Question: When I press the 'Next', the focus on the User EditText must be move to the Password. Then, from Password, it must move to the right and so on. Can you help me on how to code it?

'''
<LinearLayout
android:id="@+id/LinearLayout01"
android:layout_width="wrap_content"
android:layout_height="wrap_content"
android:orientation="horizontal" >
<TextView
android:id="@+id/username"
android:layout_width="wrap_content"
android:layout_height="wrap_content"
android:text="User Name*" />
<EditText
android:id="@+id/txt_User"
android:layout_width="290dp"
android:layout_height="33dp"
android:singleLine="true" />
</LinearLayout>
<LinearLayout
android:id="@+id/LinearLayout02"
android:layout_width="wrap_content"
android:layout_height="wrap_content"
android:orientation="horizontal" >
<TextView
android:id="@+id/password"
android:layout_width="wrap_content"
android:layout_height="wrap_content"
android:text="Password*" />
<EditText
android:id="@+id/txt_Password"
android:layout_width="290dp"
android:layout_height="33dp"
android:singleLine="true"
android:password="true" />
<TextView
android:id="@+id/confirm"
android:layout_width="wrap_content"
android:layout_height="wrap_content"
android:text="Password*" />
<EditText
android:id="@+id/txt_Confirm"
android:layout_width="290dp"
android:layout_height="33dp"
android:singleLine="true"
android:password="true" />
</LinearLayout>
'''
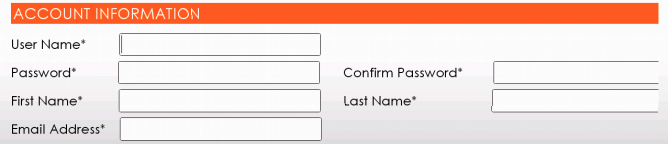
Answer: ## Focus Handling
Focus movement is based on an algorithm which finds the nearest
neighbor in a given direction. In rare cases, the default algorithm may not match the intended behavior of the developer.
Change default behaviour of directional navigation by using following XML attributes:
'''
android:nextFocusDown="@+id/.."
android:nextFocusLeft="@+id/.."
android:nextFocusRight="@+id/.."
android:nextFocusUp="@+id/.."
'''
Besides directional navigation you can use tab navigation. For this you need to use
'''
android:nextFocusForward="@+id/.."
'''
To get a particular view to take focus, call
'''
view.requestFocus()
'''
To listen to certain changing focus events use a <URL>
---
## Keyboard button
You can use <URL> for handling that extra button on your keyboard.
> Additional features you can enable in an IME associated with an editor
to improve the integration with your application. The constants here
correspond to those defined by imeOptions.
The constants of imeOptions includes a variety of actions and flags, see the link above for their values.
<URL> :
> the action key performs a "next" operation, taking the user to the
next field that will accept text.
<URL> :
> the action key performs a "done" operation, typically meaning there is nothing more to input and the IME will be closed.
'''
<RelativeLayout xmlns:android="http://schemas.android.com/apk/res/android"
xmlns:tools="http://schemas.android.com/tools"
android:layout_width="match_parent"
android:layout_height="match_parent"
tools:context=".MainActivity" >
<EditText
android:id="@+id/editText1"
android:layout_width="wrap_content"
android:layout_height="wrap_content"
android:layout_alignParentLeft="true"
android:layout_alignParentTop="true"
android:layout_marginLeft="32dp"
android:layout_marginTop="16dp"
android:imeOptions="actionNext"
android:maxLines="1"
android:ems="10" >
<requestFocus />
</EditText>
<EditText
android:id="@+id/editText2"
android:layout_width="wrap_content"
android:layout_height="wrap_content"
android:layout_alignLeft="@+id/editText1"
android:layout_below="@+id/editText1"
android:layout_marginTop="24dp"
android:imeOptions="actionDone"
android:maxLines="1"
android:ems="10" />
</RelativeLayout>
'''
If you want to listen to imeoptions events use a <URL>.
'''
editText.setOnEditorActionListener(new TextView.OnEditorActionListener() {
@Override
public boolean onEditorAction(TextView v, int actionId, KeyEvent event) {
if (actionId == EditorInfo.IME_ACTION_SEARCH) {
performSearch();
return true;
}
return false;
}
});
'''
---